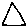
Label: triangle